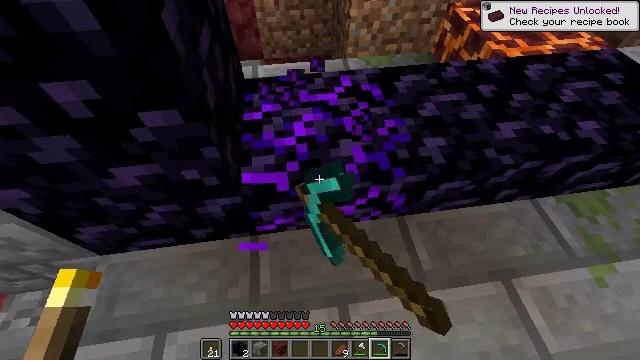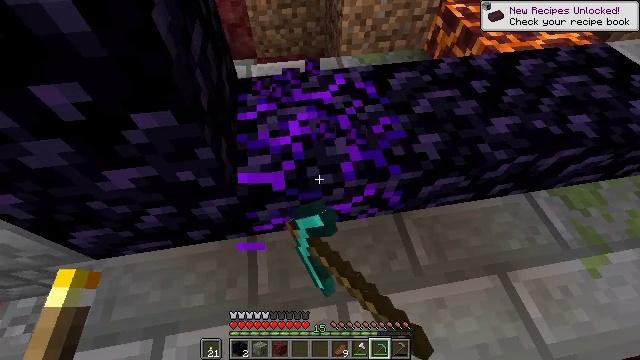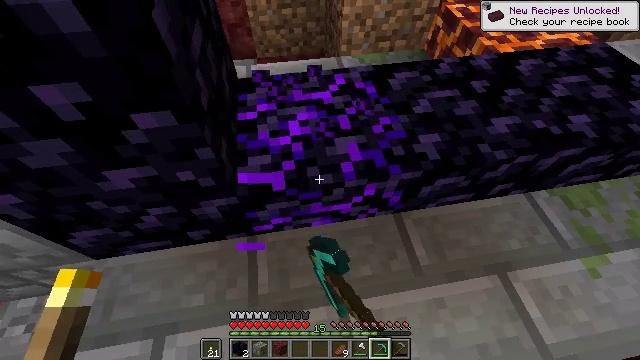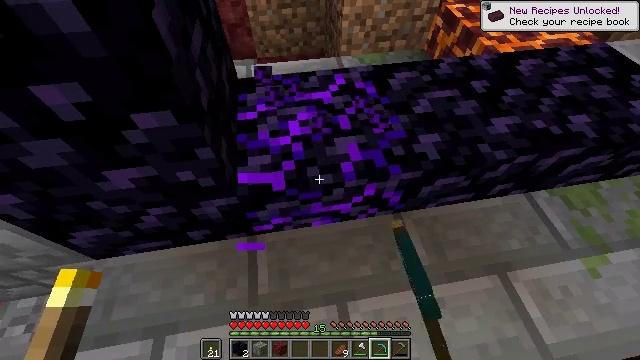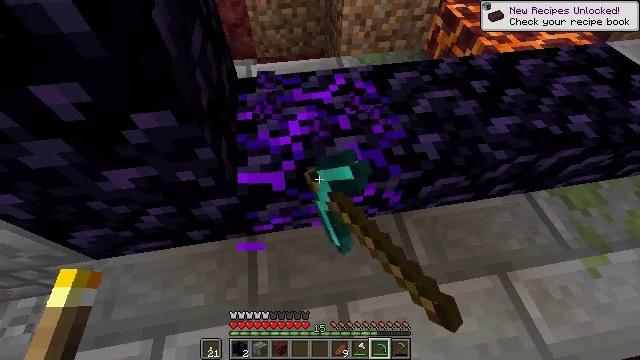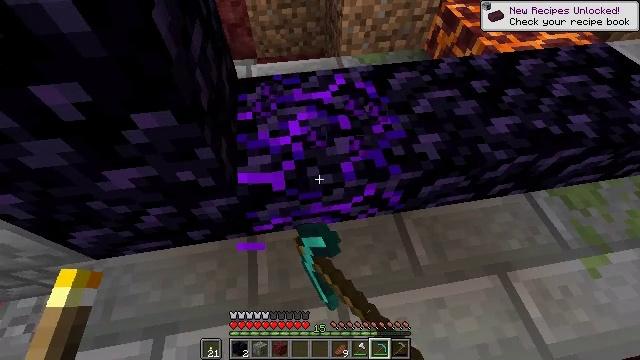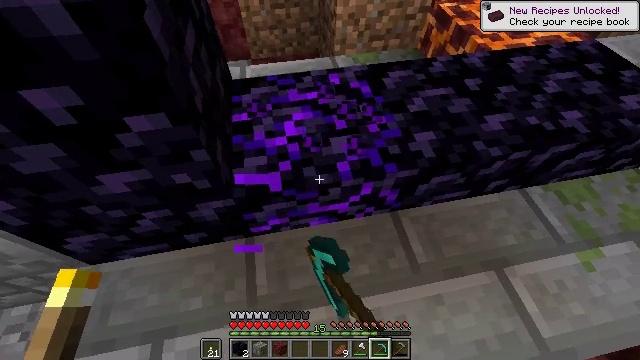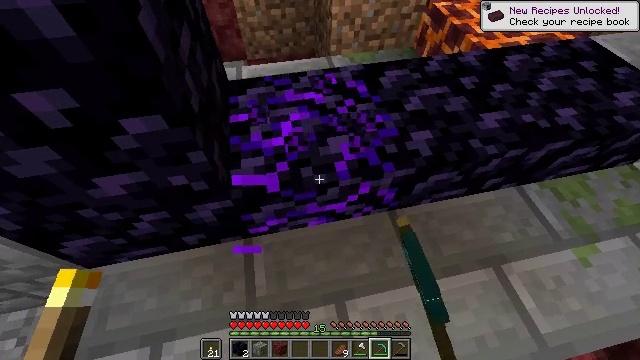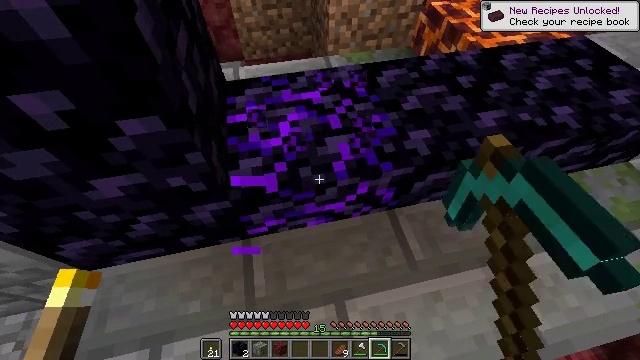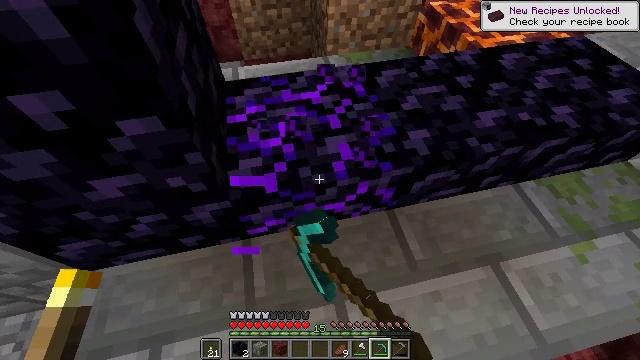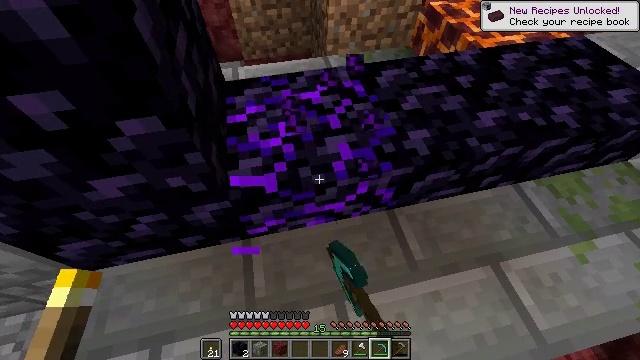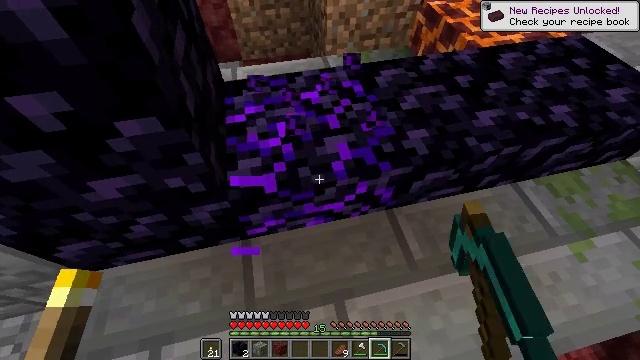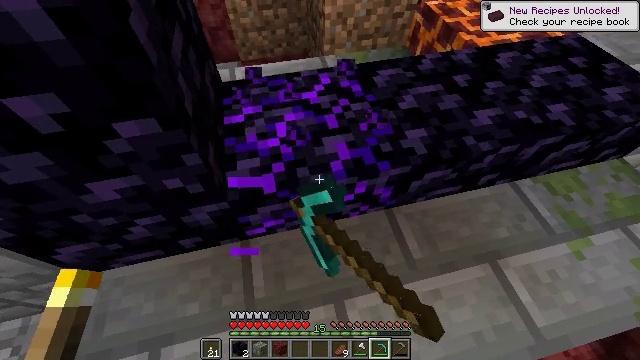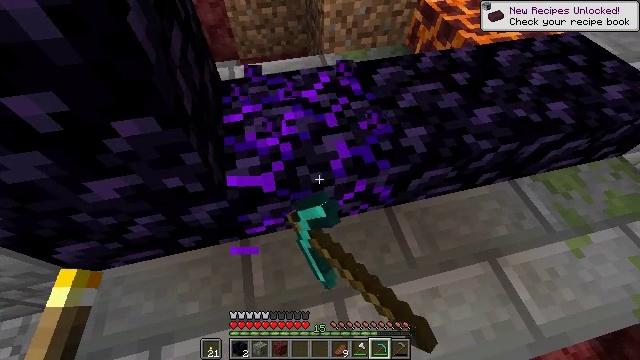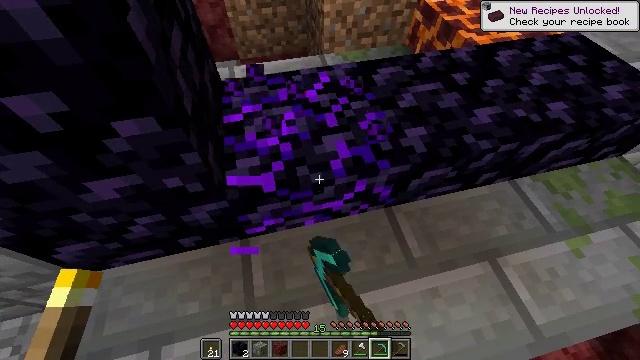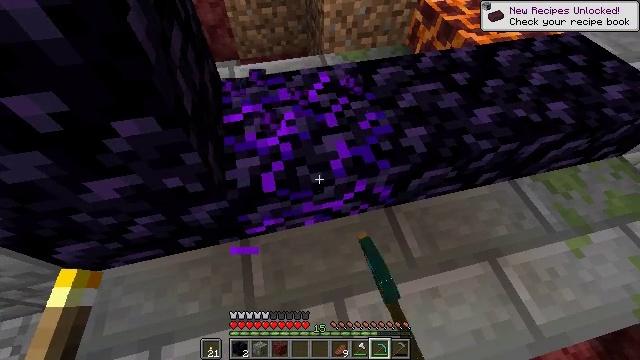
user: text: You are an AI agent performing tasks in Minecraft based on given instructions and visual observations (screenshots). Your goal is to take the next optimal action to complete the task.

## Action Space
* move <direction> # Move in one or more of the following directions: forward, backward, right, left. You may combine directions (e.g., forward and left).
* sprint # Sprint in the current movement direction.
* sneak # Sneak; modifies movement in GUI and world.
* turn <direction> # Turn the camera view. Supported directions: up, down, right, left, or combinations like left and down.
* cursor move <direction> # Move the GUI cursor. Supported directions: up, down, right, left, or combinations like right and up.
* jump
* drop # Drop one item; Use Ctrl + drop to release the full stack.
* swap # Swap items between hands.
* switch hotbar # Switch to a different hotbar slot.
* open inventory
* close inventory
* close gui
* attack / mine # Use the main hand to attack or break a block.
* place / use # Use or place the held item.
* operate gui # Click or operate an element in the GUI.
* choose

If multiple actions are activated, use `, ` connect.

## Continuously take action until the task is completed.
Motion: motion action
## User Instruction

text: Attack the crying obsidian to obtain it.
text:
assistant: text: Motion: turn right, attack / mine
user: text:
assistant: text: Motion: attack / mine
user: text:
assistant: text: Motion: attack / mine
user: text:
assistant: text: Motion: attack / mine
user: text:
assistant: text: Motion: attack / mine
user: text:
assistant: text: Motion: turn right, attack / mine
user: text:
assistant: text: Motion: attack / mine
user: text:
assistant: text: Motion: attack / mine
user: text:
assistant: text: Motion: attack / mine
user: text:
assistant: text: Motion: attack / mine
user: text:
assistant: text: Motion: attack / mine
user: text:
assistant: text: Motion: attack / mine
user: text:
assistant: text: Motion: attack / mine
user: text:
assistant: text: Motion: attack / mine
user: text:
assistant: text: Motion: attack / mine
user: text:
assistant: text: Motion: attack / mine
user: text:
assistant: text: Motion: attack / mine
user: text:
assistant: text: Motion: move forward, attack / mine
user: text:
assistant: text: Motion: move forward, attack / mine
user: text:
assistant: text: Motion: move forward, turn right and down, attack / mine
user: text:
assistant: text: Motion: turn right and down, attack / mine
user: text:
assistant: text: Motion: turn down, attack / mine
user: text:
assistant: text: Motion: attack / mine
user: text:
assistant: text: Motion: attack / mine
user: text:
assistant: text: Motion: turn down, attack / mine
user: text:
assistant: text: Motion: turn left and down, attack / mine
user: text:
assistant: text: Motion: turn left and down, attack / mine
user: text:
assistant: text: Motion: turn down, attack / mine
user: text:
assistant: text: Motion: attack / mine
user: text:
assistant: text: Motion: turn left and down, attack / mine